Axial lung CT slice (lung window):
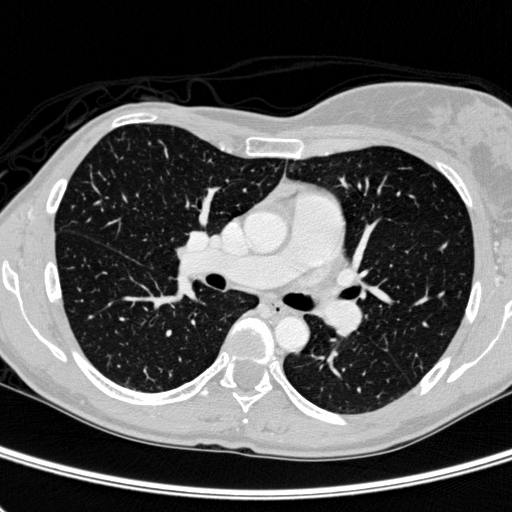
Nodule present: no